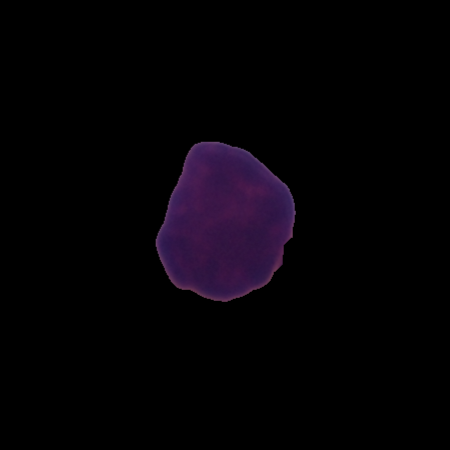
Label: healthy